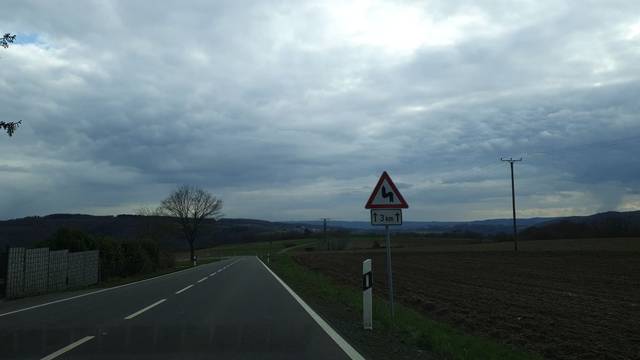
Region: Germany
Coordinates: 50.349, 7.702